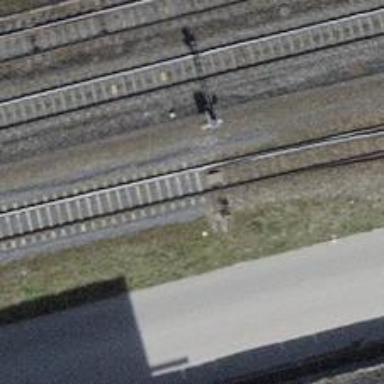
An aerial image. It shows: Railway switch.